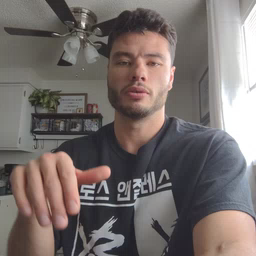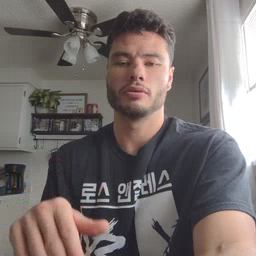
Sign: toothbrush